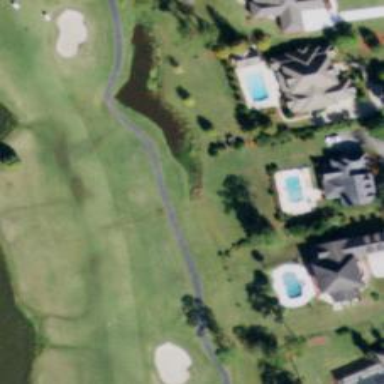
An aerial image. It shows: Path for both road and golf.